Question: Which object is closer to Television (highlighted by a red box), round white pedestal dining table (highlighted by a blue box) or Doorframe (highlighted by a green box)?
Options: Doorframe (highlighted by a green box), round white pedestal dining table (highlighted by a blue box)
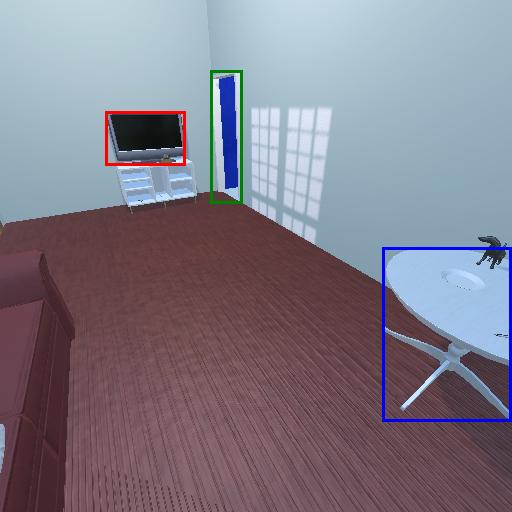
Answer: Doorframe (highlighted by a green box)